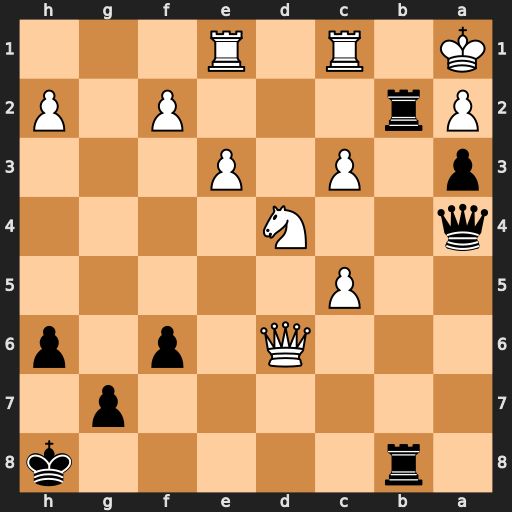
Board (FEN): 1r5k/6p1/3Q1p1p/2P5/q2N4/p1P1P3/Pr3P1P/K1R1R3
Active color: b
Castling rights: -
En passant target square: -
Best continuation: Qc4 Qxb8+ Rxb8